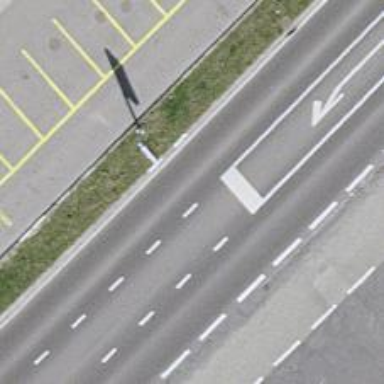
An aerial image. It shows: Primary road with asphalt surface.